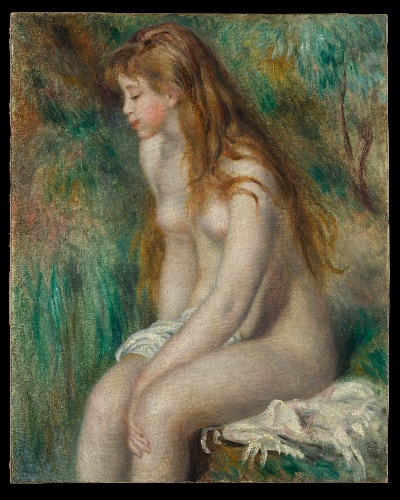
Title: Young Girl Bathing
Artist: Auguste Renoir
Artist bio: French, Limoges 1841–1919 Cagnes-sur-Mer
Date: 1892
Object type: Painting
Classification: Paintings
Medium: Oil on canvas
Dimensions: 32 x 25 1/2 in. (81.3 x 64.8 cm)
Department: Robert Lehman Collection
Credit line: Robert Lehman Collection, 1975
Accession year: 1975
Repository: Metropolitan Museum of Art, New York, NY
Tags: Female Nudes|Bathing